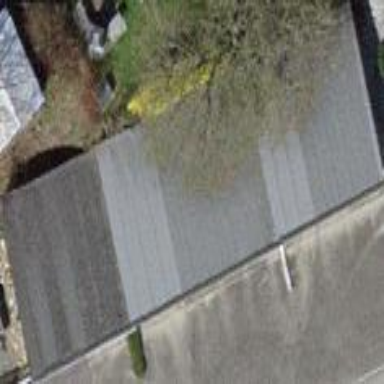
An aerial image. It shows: Garage.